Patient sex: M
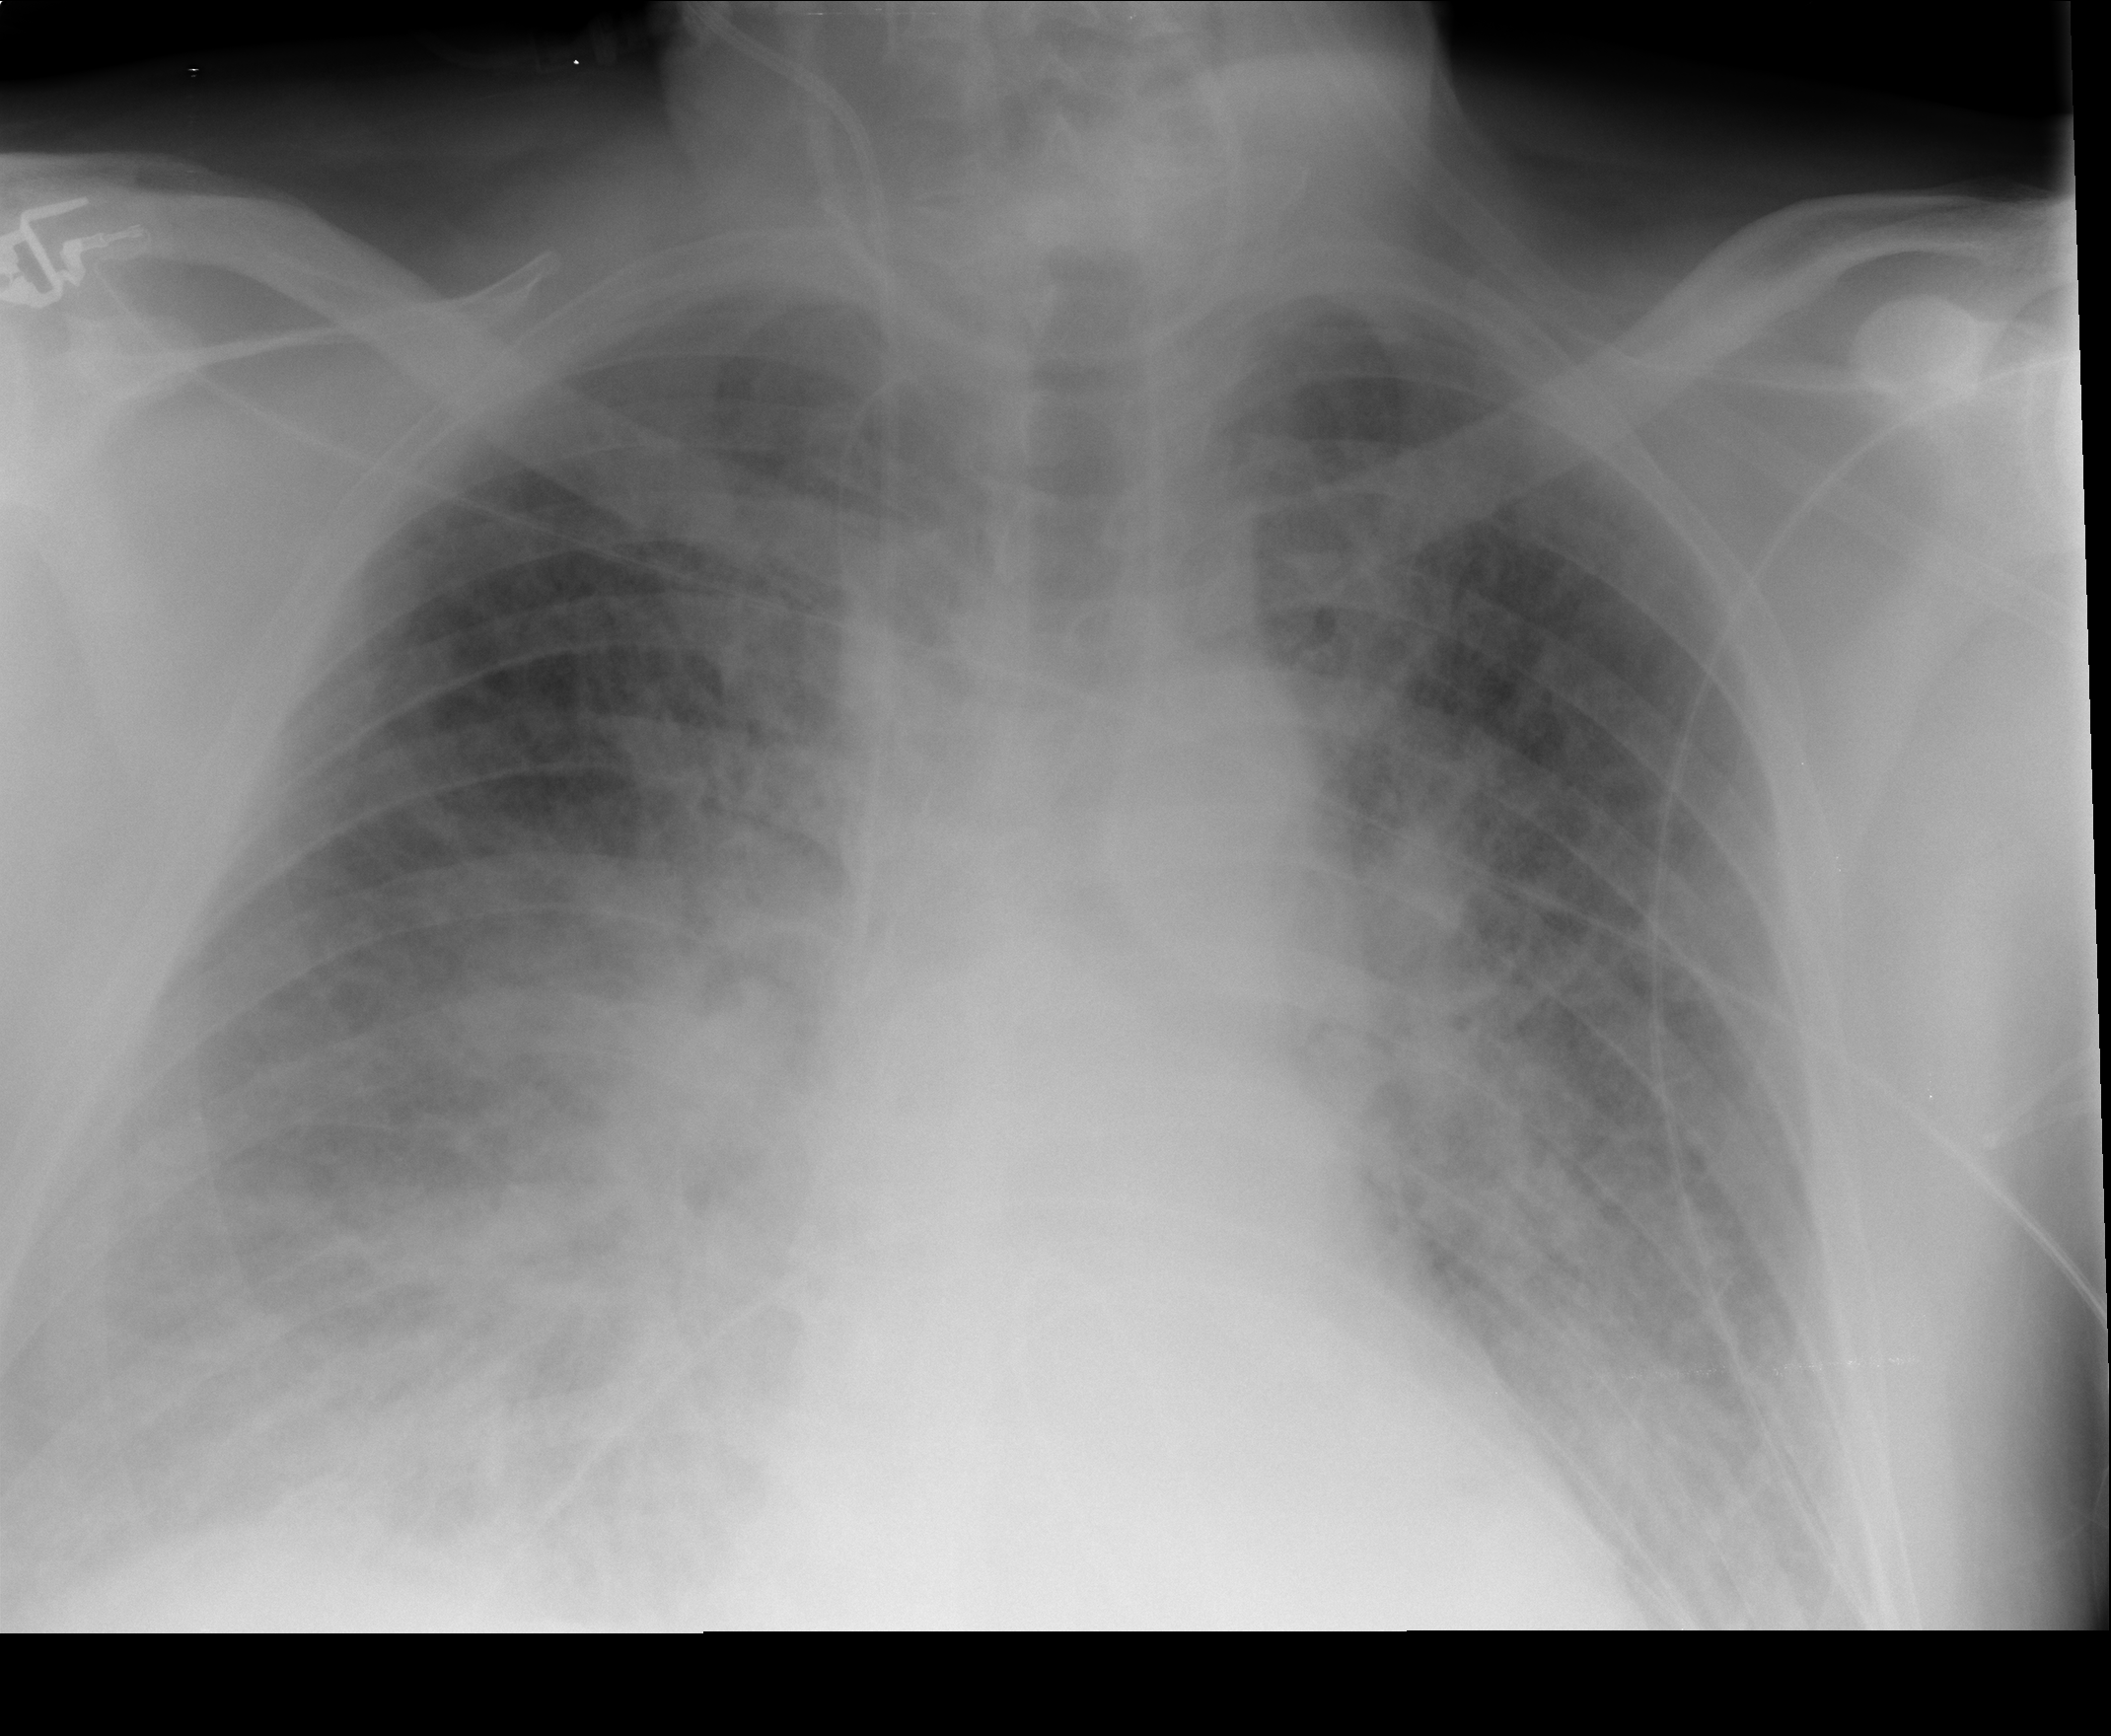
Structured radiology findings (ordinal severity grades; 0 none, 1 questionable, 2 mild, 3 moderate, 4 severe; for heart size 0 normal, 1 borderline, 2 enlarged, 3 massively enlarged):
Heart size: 2
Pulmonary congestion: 3
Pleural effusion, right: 1
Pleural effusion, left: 1
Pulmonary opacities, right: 3
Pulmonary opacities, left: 3
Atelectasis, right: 3
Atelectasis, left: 3